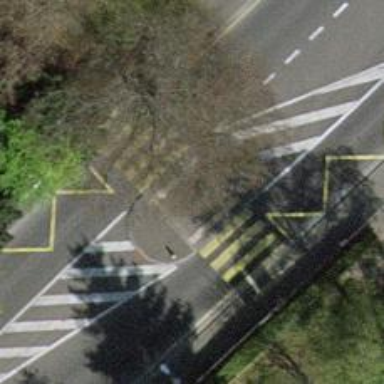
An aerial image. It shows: Uncontrolled road crossing with pedestrian island.